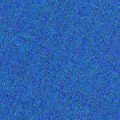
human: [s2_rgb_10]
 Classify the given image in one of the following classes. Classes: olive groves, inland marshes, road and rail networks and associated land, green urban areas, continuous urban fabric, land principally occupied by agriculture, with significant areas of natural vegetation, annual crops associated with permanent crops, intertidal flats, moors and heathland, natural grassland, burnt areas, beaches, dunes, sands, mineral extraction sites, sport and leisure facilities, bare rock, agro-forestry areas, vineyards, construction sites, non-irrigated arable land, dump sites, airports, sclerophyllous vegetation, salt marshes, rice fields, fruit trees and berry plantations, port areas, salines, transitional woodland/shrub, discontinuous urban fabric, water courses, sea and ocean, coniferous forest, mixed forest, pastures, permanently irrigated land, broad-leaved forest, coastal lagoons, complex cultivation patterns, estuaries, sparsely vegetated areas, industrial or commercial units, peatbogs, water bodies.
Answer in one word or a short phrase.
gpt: sea and ocean